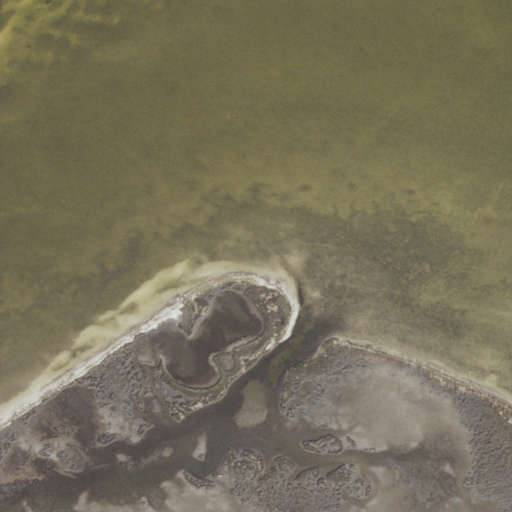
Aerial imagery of cape in Florida named Breakfast Point containing open water and herbaceous wetlands